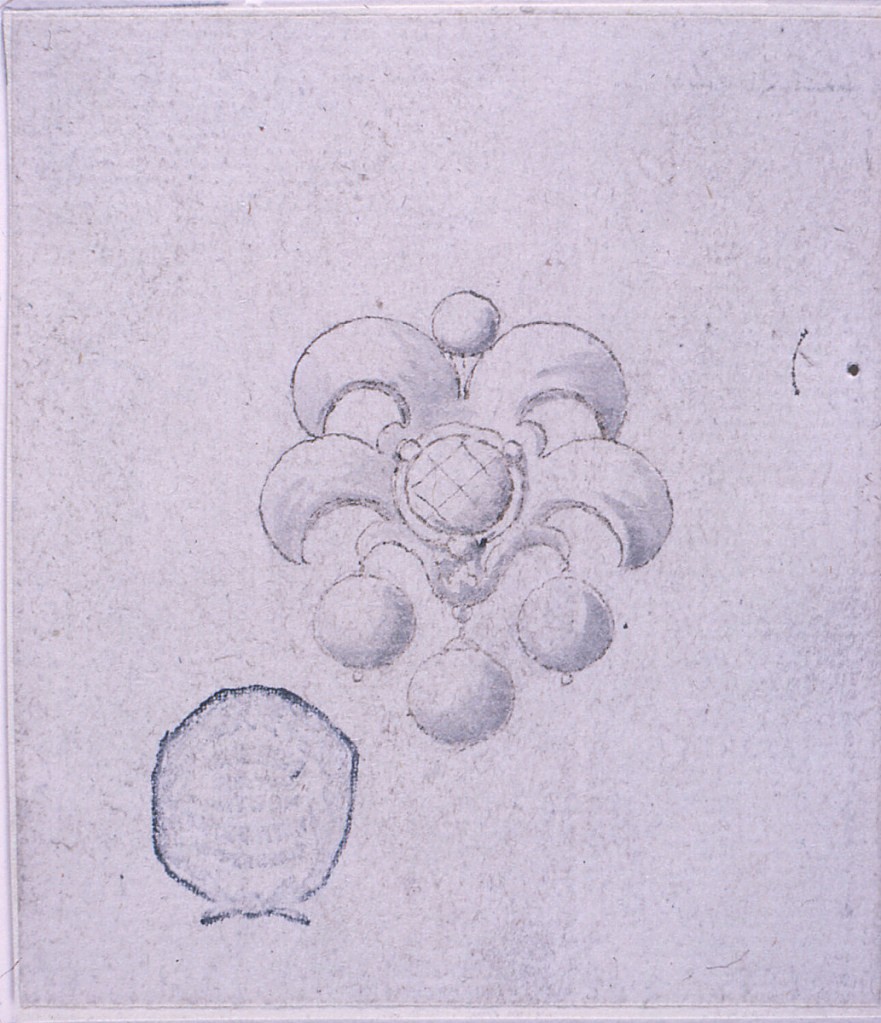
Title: Design for a Brooch
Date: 1815–25
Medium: Pen and ink, brush and watercolor on paper
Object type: Drawing
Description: A palmette consisting of a chalice and four leaves. In the center, a diamond. In the interval of the two upper leaves a small one. Pending, three round diamonds.